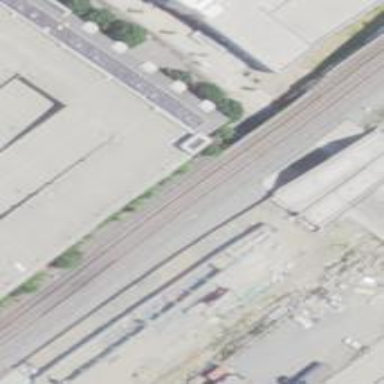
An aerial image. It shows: Railway tracks on embankment.